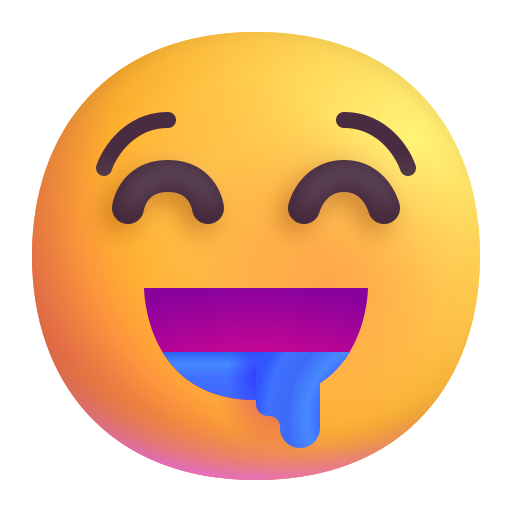
drooling face color